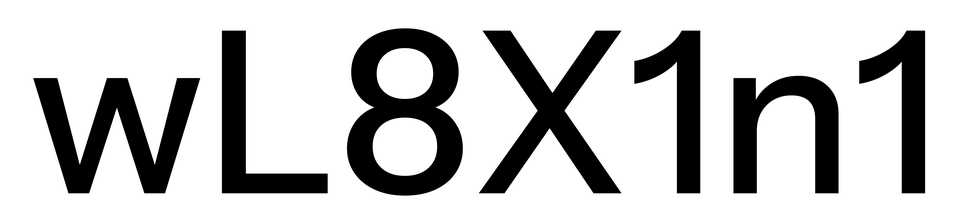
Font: InstrumentSans_Medium